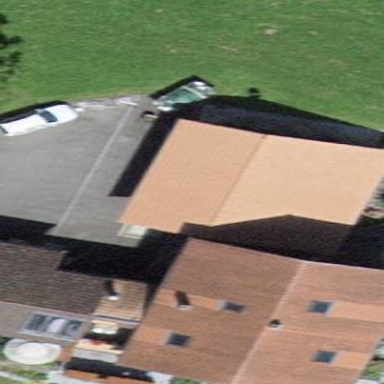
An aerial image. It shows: View of roof of building.